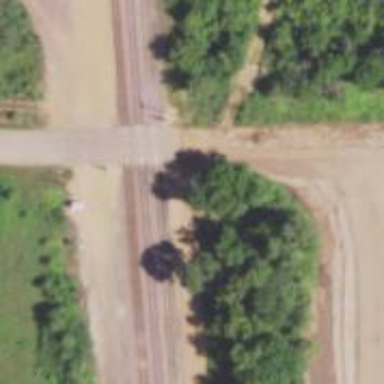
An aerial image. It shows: Abandoned railway.